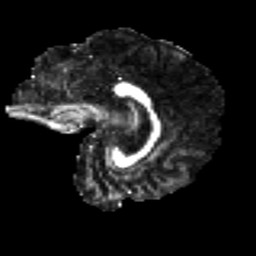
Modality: FA
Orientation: sagittal
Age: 47
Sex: female
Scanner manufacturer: ge
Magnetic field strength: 3 T
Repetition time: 7.8 s
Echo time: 0.0606 s